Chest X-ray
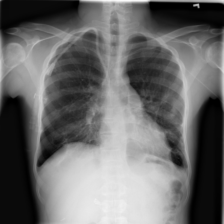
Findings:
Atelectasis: negative
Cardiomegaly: negative
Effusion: negative
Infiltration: negative
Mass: negative
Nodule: negative
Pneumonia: negative
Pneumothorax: negative
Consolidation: negative
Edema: negative
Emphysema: negative
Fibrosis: negative
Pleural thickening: negative
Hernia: negative